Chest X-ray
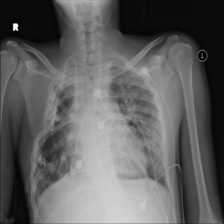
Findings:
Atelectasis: negative
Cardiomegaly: negative
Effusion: negative
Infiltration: negative
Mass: negative
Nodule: negative
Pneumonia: negative
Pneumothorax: negative
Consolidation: negative
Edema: negative
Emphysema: negative
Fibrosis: negative
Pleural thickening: negative
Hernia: negative